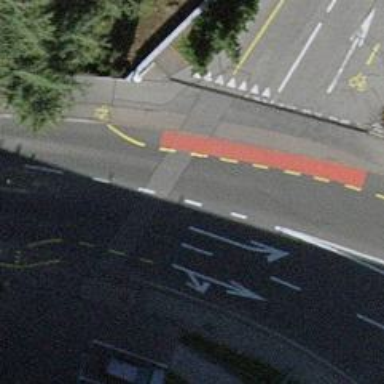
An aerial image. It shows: Cycleway.